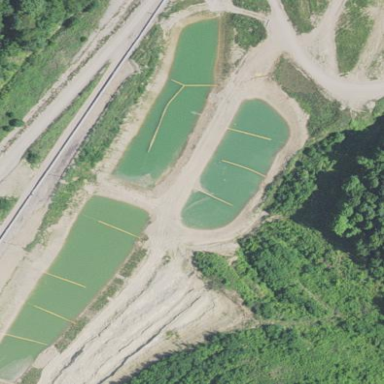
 which is human-made construction to contain water."